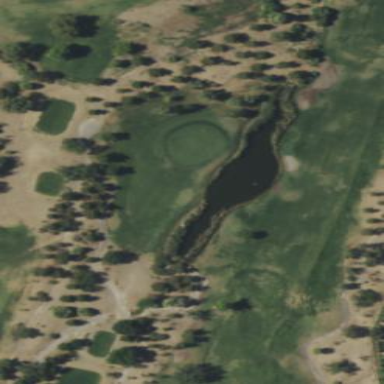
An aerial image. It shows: Area with grass used as rough in golf course.